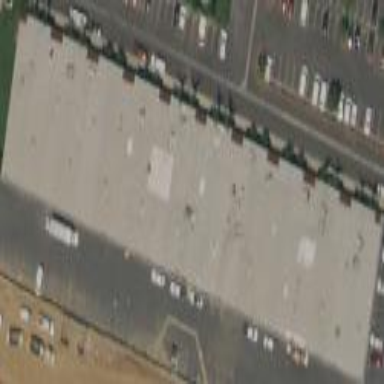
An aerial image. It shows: Warehouse.